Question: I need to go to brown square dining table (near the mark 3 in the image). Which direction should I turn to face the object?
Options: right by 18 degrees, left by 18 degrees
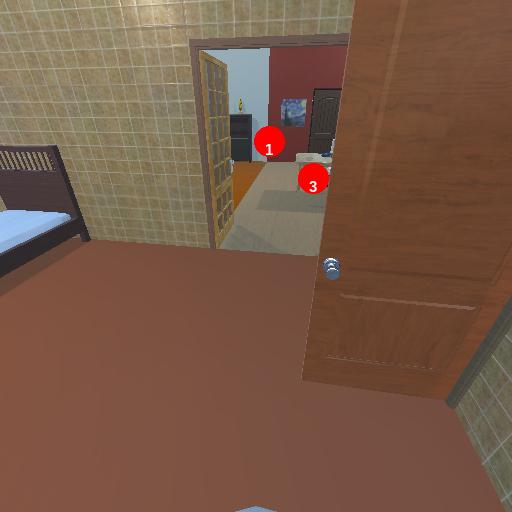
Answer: right by 18 degrees